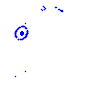
Particle: pion